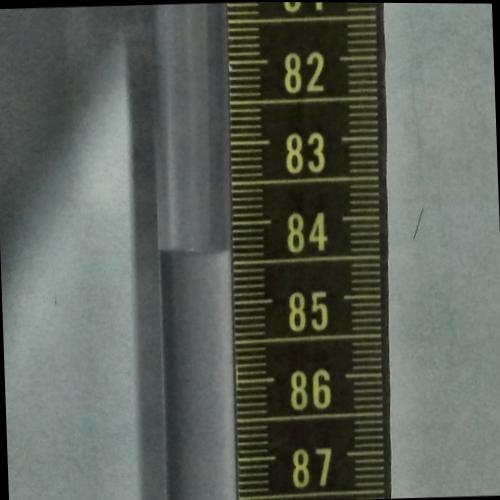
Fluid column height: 84.3 cm